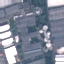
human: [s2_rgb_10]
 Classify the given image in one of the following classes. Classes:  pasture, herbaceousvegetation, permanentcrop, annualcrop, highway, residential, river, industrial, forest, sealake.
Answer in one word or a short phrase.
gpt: Industrial